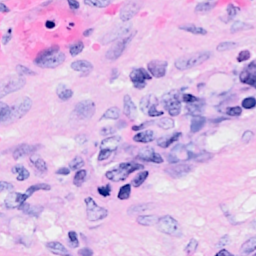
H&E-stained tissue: Breast